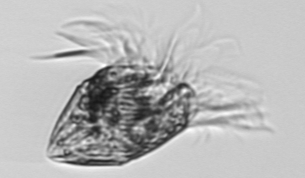
Label: Strombidium_morphotype1